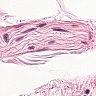
Metastatic tissue present: no